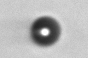
Label: bead